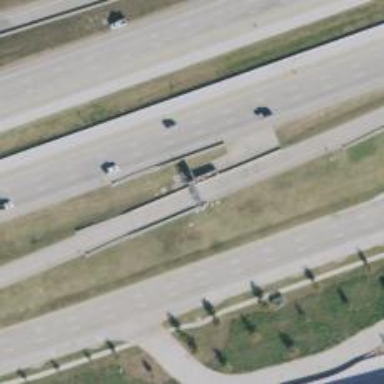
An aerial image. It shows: Toll gantry on the road.